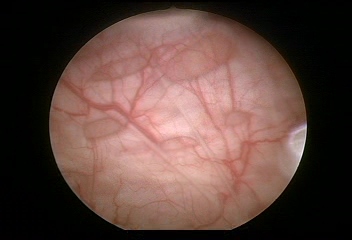
Modality: WLC
Class: Normal mucosa
Bladder cancer association: No